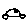
Label: car